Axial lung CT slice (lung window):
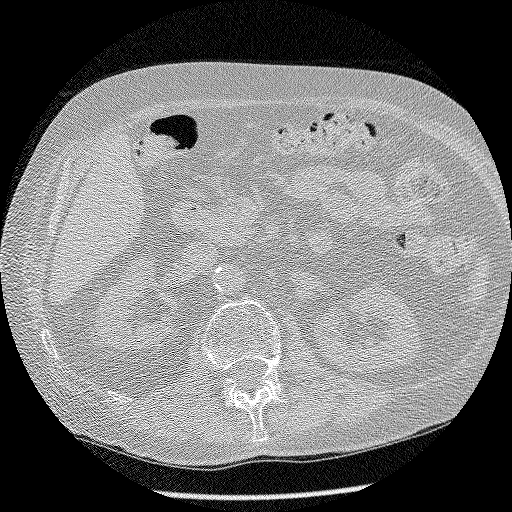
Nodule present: no